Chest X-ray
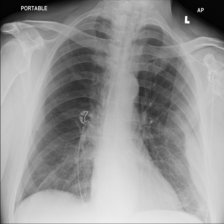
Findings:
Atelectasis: negative
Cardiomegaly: negative
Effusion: negative
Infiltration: positive
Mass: positive
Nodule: negative
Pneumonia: negative
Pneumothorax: negative
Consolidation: positive
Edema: negative
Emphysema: negative
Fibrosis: negative
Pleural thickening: negative
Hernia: negative